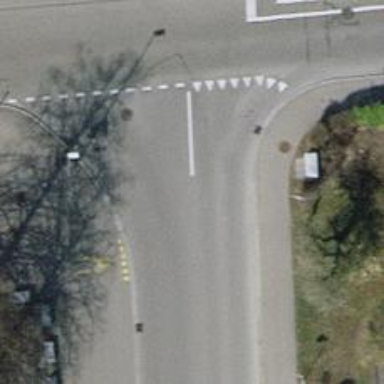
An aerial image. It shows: Unmarked crossing on the road.